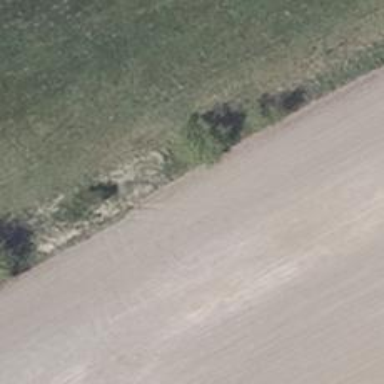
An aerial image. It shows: Deciduous broadleaved tree.